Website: crate-barrel
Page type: customer-info-address
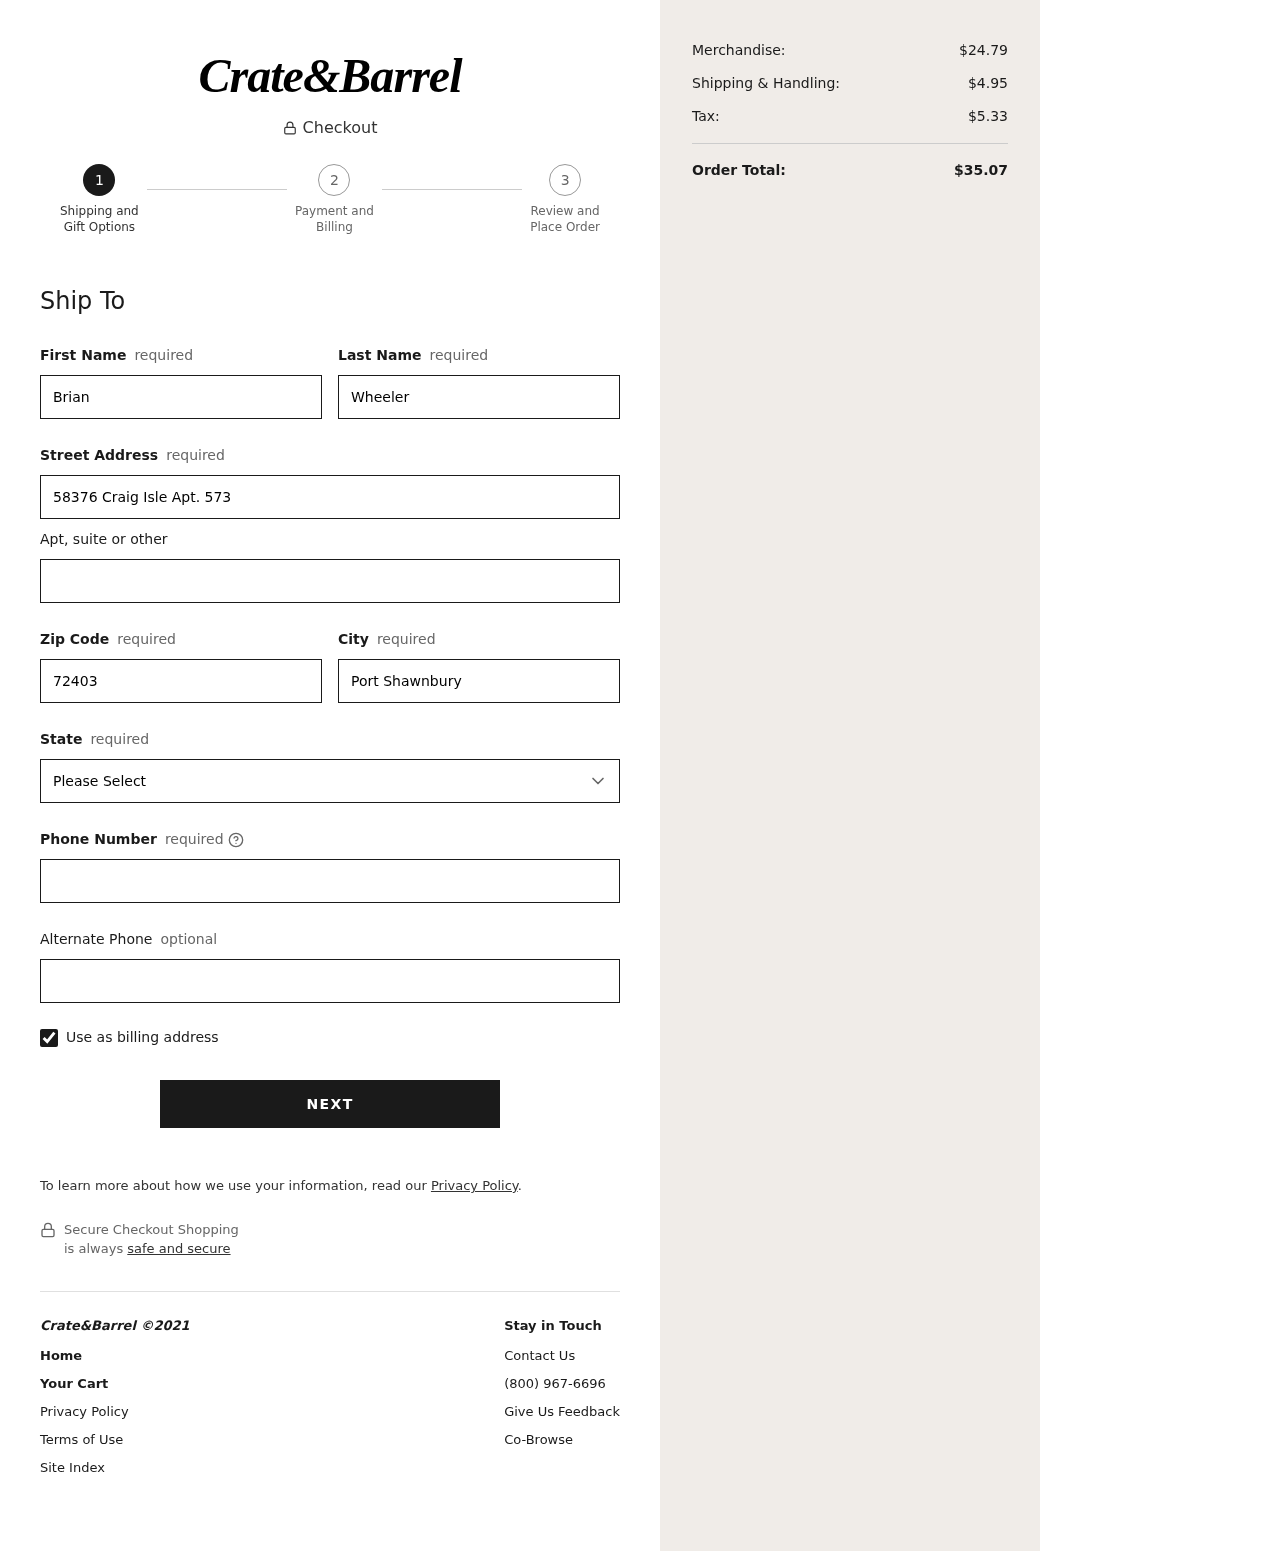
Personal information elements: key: PII_STATE
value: MP
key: PII_FIRSTNAME
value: Brian
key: PII_LASTNAME
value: Wheeler
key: PII_STREET
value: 58376 Craig Isle Apt. 573
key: PII_POSTCODE
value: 72403
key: PII_CITY
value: Port Shawnbury
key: PII_PHONE
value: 2076193251
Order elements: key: ORDER_SUBTOTAL
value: $24.79
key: ORDER_SHIPPING_COST
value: $4.95
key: ORDER_TAX
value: $5.33
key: ORDER_TOTAL
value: $35.07